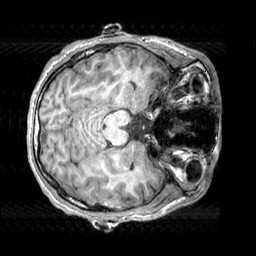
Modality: T1w
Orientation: axial
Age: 21
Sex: male
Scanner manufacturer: siemens
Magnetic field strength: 3 T
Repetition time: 2.3 s
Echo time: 0.00303 s